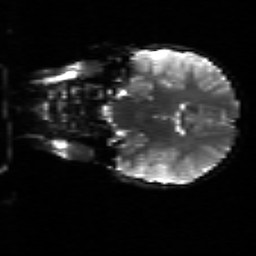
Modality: sbref
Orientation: coronal
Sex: male
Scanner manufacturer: siemens
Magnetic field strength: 3 T
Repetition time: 5 s
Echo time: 0.071 s